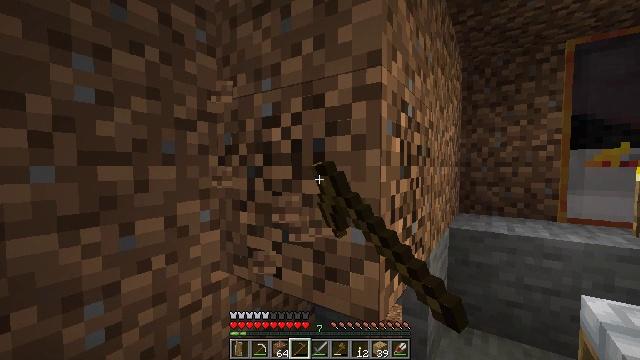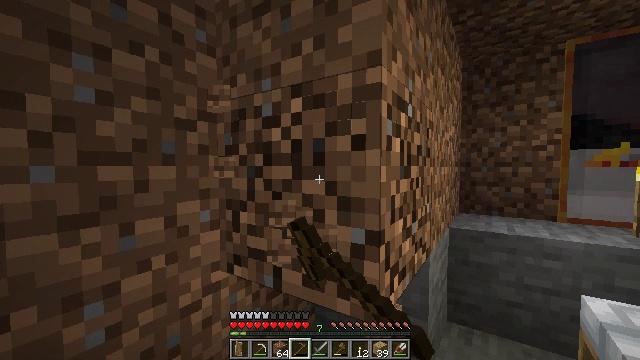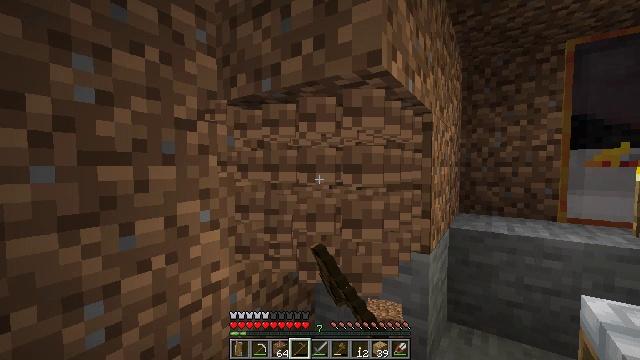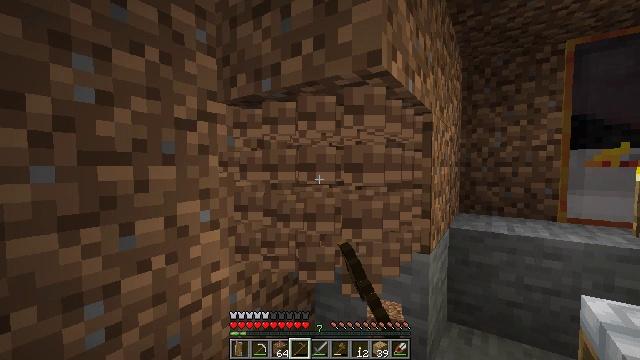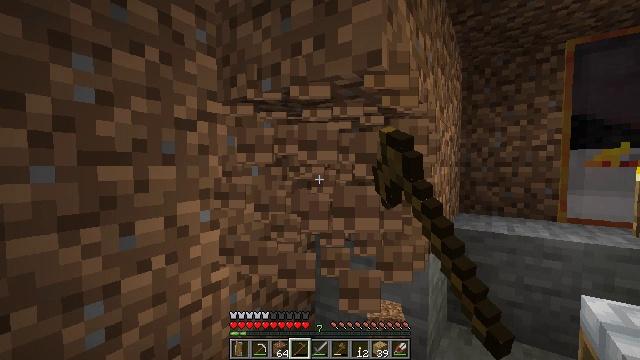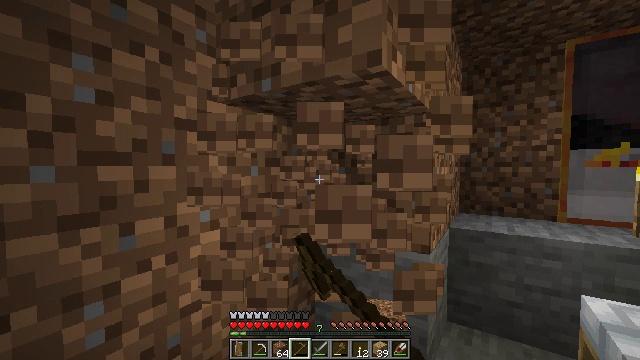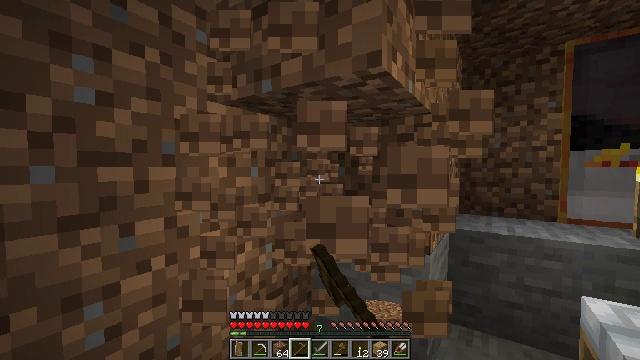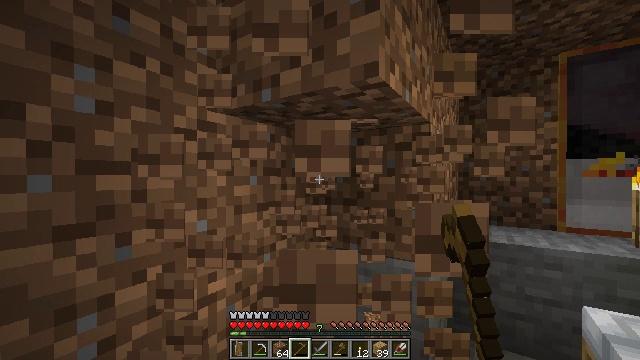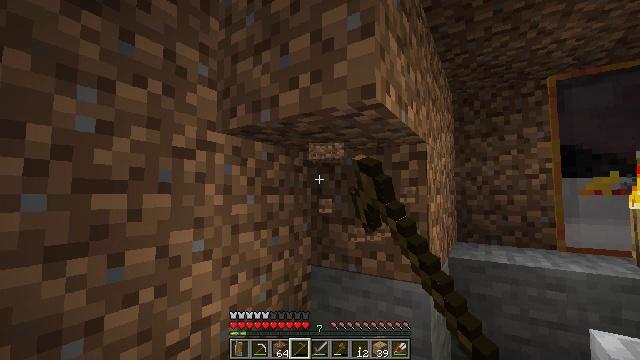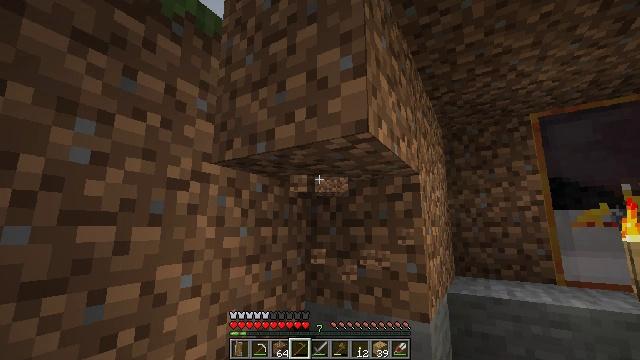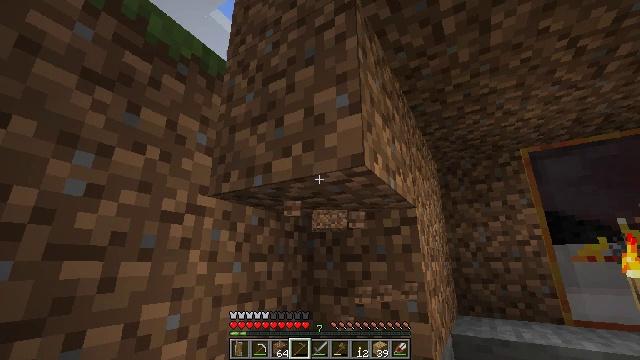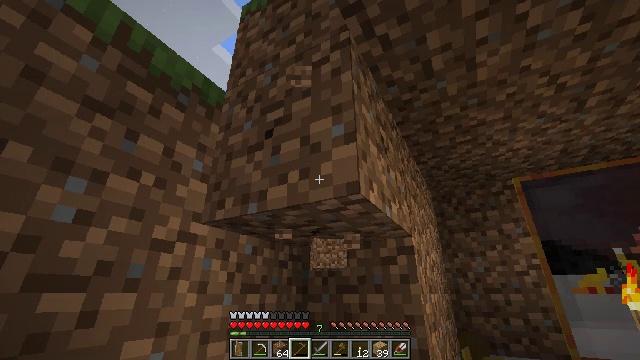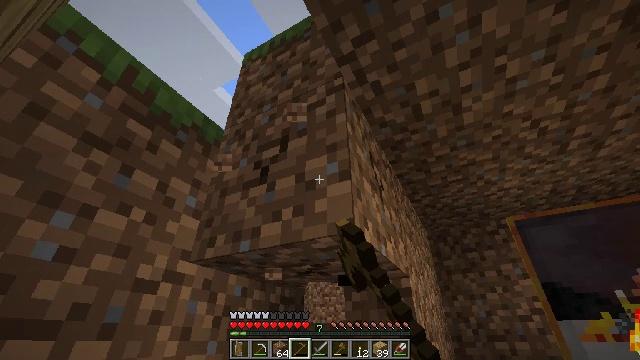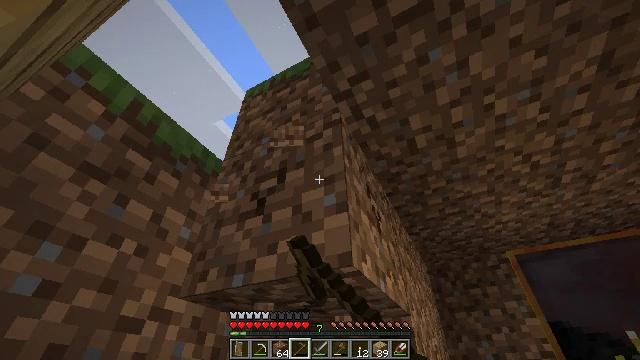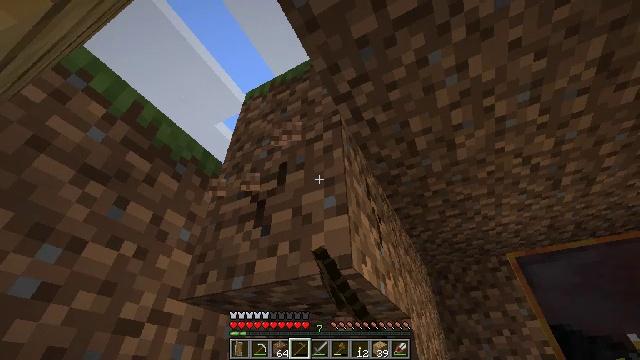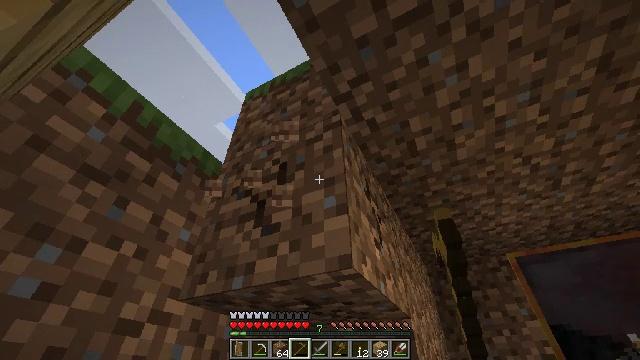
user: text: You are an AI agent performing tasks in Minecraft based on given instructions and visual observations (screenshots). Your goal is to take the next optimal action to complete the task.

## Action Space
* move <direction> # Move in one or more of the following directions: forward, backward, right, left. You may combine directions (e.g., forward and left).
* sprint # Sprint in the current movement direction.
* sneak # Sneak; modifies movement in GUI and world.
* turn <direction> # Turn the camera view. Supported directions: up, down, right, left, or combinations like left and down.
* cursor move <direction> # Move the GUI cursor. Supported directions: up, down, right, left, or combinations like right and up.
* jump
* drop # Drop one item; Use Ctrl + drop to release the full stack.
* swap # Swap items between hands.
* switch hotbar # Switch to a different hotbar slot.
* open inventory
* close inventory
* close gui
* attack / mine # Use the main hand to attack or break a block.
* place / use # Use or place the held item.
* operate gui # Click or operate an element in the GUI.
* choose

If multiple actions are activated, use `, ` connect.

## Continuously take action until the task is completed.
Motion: motion action
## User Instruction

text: Mine dirt from the ground.
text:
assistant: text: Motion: attack / mine
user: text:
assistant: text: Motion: attack / mine
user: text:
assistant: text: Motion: attack / mine
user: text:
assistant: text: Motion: attack / mine
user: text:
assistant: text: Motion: attack / mine
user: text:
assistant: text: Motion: attack / mine
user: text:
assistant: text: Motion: turn up, attack / mine
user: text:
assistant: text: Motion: turn up, attack / mine
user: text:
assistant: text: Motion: turn right and up, attack / mine
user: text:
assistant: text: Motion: turn up, attack / mine
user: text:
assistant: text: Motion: turn right and up, attack / mine
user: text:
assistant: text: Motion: turn right and up, attack / mine
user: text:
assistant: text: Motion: turn up, attack / mine
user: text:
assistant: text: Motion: attack / mine
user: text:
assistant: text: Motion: attack / mine
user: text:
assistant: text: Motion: attack / mine
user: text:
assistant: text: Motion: attack / mine
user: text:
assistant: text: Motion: attack / mine
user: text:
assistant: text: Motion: turn down, attack / mine
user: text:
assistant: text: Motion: attack / mine
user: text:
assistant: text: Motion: attack / mine
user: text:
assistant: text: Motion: attack / mine
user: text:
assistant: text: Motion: attack / mine
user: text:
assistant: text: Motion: attack / mine
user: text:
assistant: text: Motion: turn down, attack / mine
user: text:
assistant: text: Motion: turn right and down, attack / mine
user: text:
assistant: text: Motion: turn right and down, attack / mine
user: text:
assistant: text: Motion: attack / mine
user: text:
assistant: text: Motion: attack / mine
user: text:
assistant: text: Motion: turn down, attack / mine